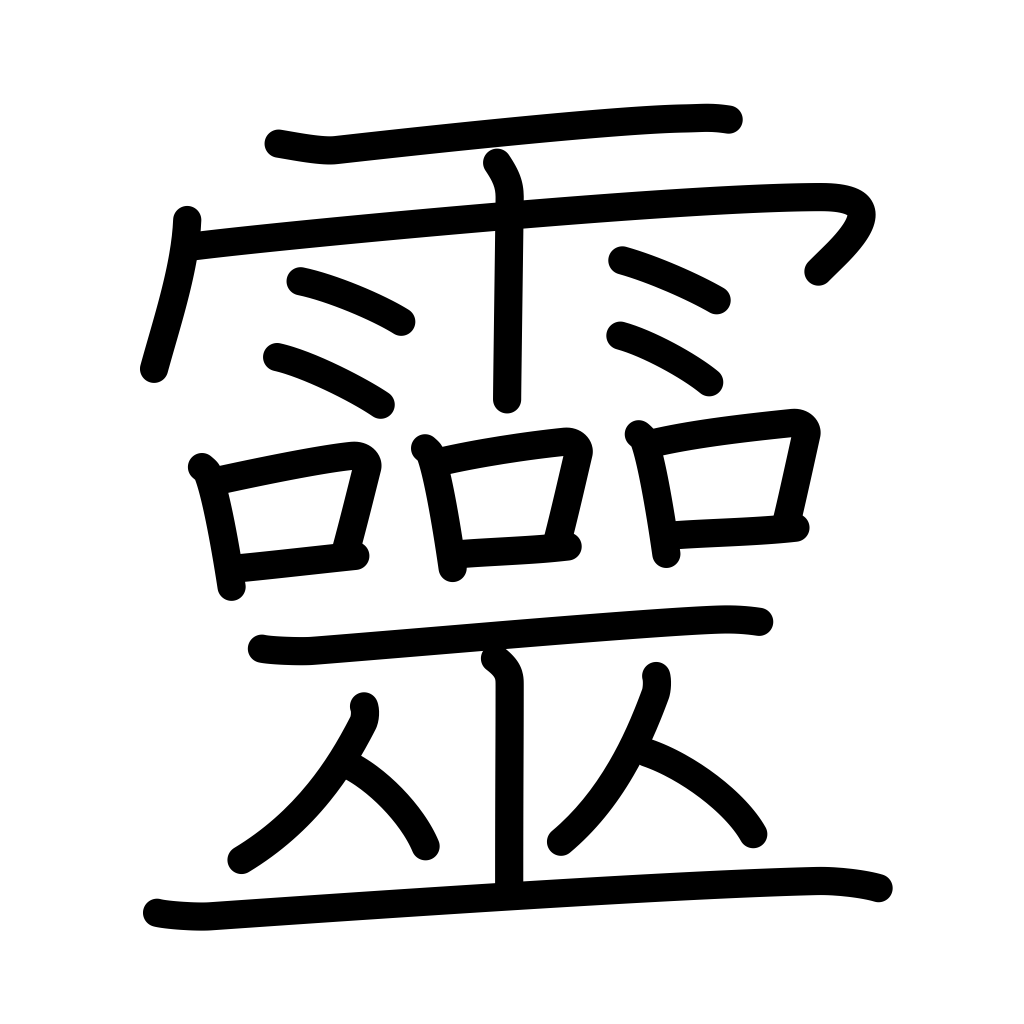
Meaning: soul, spirit